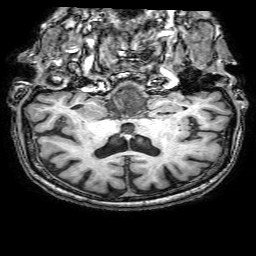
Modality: T1w
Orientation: sagittal
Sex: female
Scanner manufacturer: philips
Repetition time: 0.008202 s
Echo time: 0.00377 s